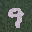
Label: 9